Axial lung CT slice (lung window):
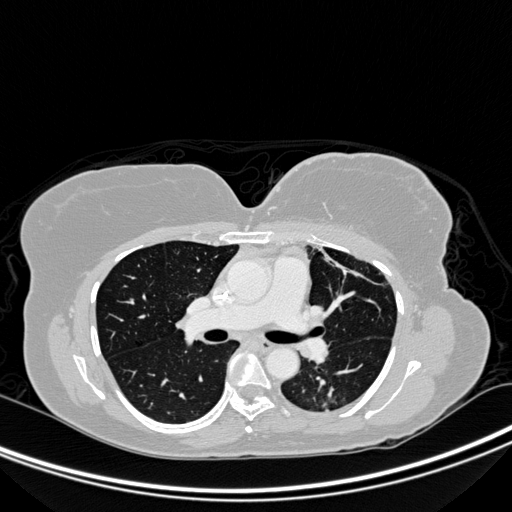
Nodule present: yes
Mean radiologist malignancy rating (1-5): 2